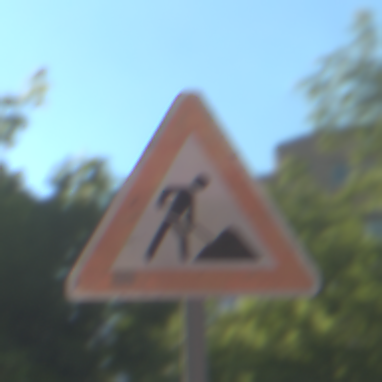
Verkehrszeichen: Arbeitsstelle
Umgebung: Outdoor, Suburban
Tageszeit: MorningAfternoon
Wetter: PartlyCloudy
Licht: Natural
Jahreszeit: NotSpecified
Kontrast: HighContrast